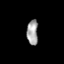
Tissue: skin
Cell type: T cells
Senescence score: 0.8147
Nuclear area (px): 271
Mean DAPI intensity: 163.797